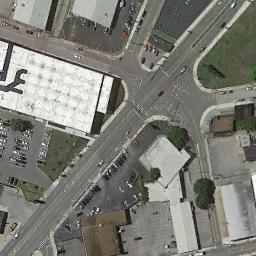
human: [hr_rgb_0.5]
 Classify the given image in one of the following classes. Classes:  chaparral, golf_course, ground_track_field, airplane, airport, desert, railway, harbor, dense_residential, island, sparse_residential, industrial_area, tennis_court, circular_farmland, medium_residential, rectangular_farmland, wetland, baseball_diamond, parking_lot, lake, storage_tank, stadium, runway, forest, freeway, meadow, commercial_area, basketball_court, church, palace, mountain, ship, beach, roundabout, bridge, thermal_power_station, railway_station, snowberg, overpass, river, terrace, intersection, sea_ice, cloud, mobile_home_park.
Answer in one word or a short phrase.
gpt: intersection